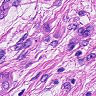
Metastatic tissue present: yes